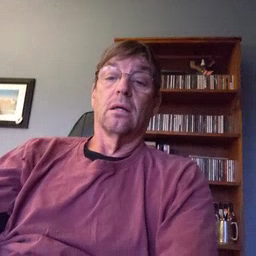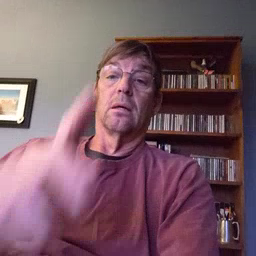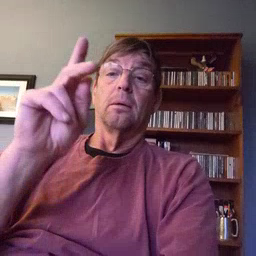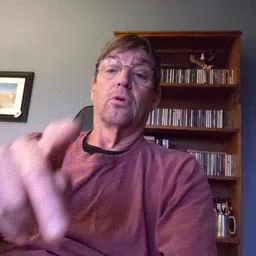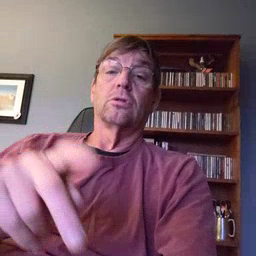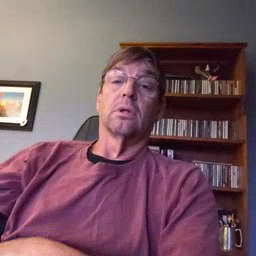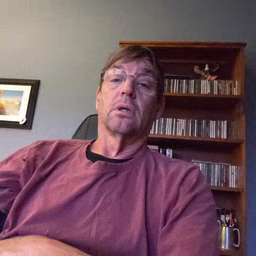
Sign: person